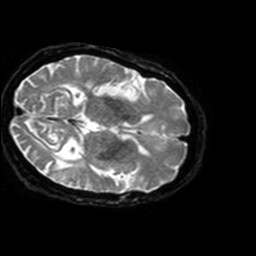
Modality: ADC
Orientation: axial
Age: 76
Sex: female
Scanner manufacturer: philips
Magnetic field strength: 1.5 T
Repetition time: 3.686 s
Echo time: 0.09411 s